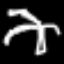
Label: palm tree